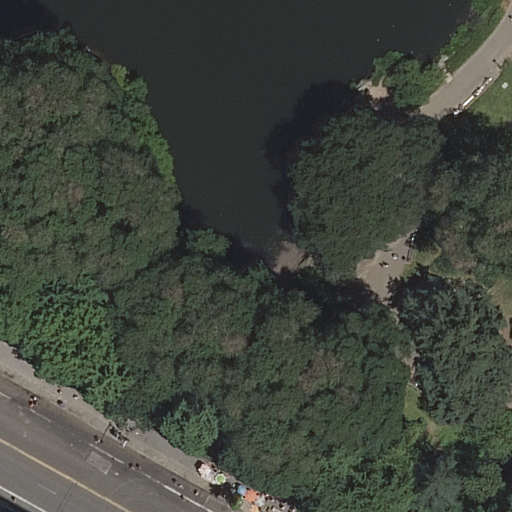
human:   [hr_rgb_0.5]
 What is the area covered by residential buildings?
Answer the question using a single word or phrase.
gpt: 0m2

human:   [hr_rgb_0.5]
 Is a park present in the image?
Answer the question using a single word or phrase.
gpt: yes

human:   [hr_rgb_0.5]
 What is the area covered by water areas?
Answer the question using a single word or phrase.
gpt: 2699m2

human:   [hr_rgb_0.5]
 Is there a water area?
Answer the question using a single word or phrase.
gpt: yes

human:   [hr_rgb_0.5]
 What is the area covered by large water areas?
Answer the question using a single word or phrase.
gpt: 2699m2

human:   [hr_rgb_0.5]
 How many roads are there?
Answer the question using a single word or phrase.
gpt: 4

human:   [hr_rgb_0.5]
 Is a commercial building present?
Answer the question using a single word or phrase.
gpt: no

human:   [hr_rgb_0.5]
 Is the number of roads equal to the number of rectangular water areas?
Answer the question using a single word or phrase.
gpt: no

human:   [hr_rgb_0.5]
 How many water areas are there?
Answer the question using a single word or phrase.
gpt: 1

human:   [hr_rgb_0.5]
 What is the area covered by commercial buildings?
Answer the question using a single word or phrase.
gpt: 0m2

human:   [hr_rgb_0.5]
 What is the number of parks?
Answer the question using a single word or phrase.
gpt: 1

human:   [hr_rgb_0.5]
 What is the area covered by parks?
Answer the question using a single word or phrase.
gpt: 10625m2

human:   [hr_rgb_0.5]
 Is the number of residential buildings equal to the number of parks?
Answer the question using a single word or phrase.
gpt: no

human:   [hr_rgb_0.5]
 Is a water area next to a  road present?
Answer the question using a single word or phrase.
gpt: yes

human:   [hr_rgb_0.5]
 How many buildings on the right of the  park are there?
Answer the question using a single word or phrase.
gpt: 0

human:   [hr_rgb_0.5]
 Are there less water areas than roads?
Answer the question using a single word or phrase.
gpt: yes

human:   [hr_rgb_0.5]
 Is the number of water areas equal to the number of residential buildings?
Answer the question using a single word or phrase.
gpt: no

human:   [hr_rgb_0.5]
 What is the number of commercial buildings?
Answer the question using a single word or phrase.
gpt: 0

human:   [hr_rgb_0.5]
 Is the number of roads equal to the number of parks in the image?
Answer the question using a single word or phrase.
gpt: no

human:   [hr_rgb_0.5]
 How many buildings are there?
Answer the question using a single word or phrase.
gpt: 0

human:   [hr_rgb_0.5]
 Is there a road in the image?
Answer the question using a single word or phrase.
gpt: yes

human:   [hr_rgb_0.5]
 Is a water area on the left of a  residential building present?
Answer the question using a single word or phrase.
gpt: no

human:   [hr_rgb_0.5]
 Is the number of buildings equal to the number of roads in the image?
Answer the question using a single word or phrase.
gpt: no

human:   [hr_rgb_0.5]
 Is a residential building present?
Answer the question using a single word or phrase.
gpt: no

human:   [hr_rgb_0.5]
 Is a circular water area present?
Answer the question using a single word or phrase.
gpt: no

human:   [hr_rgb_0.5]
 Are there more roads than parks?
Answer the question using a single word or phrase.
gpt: yes

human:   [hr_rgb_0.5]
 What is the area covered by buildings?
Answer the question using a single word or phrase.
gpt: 0m2

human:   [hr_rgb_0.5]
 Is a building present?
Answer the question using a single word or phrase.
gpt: no

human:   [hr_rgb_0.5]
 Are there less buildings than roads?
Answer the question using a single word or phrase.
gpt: yes

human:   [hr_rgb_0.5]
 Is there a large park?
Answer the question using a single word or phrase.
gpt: yes

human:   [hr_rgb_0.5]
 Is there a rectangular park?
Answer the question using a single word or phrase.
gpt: yes

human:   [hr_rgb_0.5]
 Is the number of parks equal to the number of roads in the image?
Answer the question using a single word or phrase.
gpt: no

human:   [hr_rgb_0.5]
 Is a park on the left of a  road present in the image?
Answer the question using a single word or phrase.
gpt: yes

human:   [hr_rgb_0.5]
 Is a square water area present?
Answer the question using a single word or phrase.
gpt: no

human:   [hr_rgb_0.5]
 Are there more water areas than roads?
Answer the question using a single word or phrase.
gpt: no

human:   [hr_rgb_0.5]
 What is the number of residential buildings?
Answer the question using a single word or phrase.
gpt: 0

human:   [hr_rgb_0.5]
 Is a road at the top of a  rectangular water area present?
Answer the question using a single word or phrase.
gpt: no

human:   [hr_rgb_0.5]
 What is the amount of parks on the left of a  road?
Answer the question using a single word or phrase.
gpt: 1

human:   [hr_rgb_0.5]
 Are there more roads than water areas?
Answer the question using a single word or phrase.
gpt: yes

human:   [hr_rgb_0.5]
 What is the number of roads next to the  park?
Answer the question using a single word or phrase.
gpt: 4

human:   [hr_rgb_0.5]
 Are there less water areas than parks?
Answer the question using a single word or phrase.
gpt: no

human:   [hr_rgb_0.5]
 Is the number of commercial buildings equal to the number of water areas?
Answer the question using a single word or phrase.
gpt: no

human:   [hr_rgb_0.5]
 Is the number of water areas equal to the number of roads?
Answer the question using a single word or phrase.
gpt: no

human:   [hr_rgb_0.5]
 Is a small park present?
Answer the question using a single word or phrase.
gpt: no

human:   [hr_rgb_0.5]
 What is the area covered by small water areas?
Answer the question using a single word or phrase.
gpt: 0m2

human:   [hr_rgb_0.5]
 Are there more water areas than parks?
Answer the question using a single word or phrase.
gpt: no

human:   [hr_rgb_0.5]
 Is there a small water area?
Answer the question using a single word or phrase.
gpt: no

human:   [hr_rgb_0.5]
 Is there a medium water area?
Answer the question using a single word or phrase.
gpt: no

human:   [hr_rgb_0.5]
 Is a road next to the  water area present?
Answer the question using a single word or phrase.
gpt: yes

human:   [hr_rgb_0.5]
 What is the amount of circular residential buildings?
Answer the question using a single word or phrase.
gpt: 0

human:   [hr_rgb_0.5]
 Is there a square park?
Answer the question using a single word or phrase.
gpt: no

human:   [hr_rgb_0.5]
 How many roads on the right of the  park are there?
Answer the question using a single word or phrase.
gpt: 4

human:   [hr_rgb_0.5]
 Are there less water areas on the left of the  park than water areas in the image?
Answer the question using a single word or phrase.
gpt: yes

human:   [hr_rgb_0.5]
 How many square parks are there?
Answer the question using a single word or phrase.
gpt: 0

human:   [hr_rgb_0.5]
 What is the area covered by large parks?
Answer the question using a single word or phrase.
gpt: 10625m2

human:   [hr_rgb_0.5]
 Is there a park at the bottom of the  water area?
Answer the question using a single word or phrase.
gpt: no

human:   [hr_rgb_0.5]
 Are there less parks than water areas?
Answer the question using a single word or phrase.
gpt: no

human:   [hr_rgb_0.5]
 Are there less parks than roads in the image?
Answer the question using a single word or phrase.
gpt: yes

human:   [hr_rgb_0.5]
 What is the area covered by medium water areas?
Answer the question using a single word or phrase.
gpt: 0m2

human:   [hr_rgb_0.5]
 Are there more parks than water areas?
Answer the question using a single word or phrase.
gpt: no

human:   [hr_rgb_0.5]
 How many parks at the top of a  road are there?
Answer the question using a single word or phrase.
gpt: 1

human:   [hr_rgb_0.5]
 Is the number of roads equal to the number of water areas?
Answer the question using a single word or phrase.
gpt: no

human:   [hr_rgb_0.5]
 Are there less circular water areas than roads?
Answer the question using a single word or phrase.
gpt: yes

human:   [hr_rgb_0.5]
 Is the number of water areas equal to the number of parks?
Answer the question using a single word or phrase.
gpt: yes